Aerial crown-view tile of a tropical tree (Barro Colorado Island, Panama), acquired 20241112:
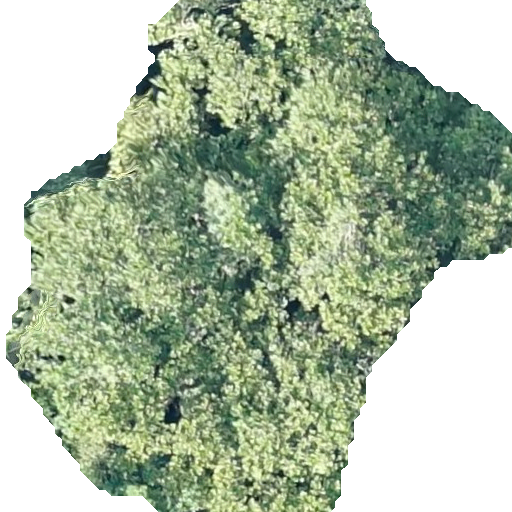
Species: Anacardium excelsum
GBIF accepted scientific name: Anacardium excelsum
Crown area: 294.797 m²